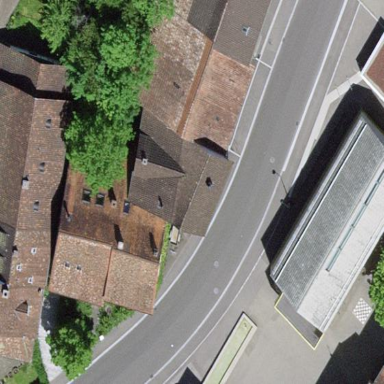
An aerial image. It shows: Simple house.